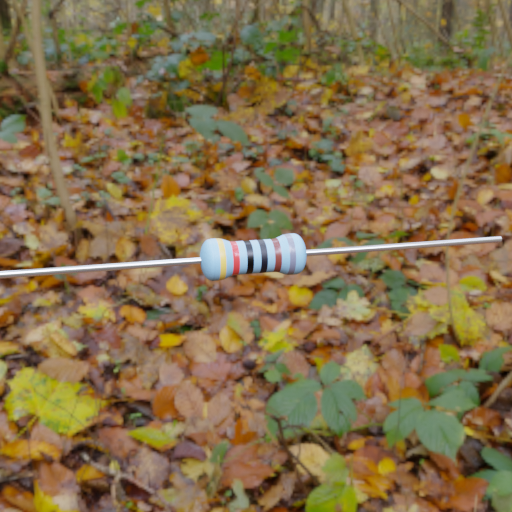
Resistor colour bands (in order): gold, red, black, black, brown, gray